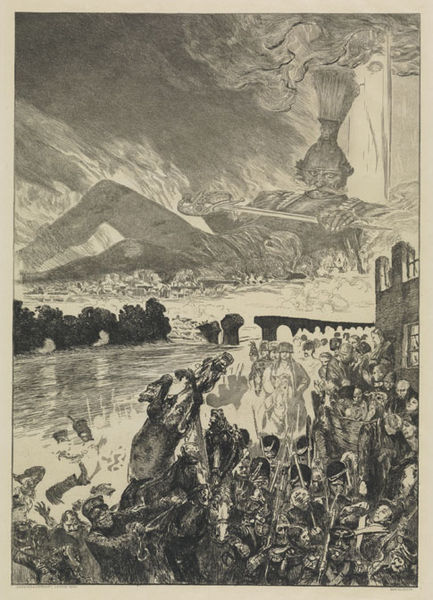
Titel: Krieg (Vom Tode, Zweiter Theil, Opus XIII, Blatt 5)
Künstler: Max Klinger
Standort: Karlsruhe
Institution: Staatliche Kunsthalle Karlsruhe
Schlagwörter: grau, architecture, conflict, crowd, fight, hat, men, military, napoleon, people, soldier, soldiers, sword, swords, white, window, women, black, dark, grey, group, old, painting, symbolism, woman, picture, print, smoke, silver, cloud, clouds, fighting, horses, man, rocks, sky, tree, building, hills, house, lake, landscape, mountain, mountains, ocean, sea, water, german, trees, death, helmet, uniform, forest, river, stream, plants, black and white, castle, ruin, ruins, shadow, animals, army, etching, glasses, hats, illustration, battle, falling, dead, disaster, storm, abstract, bridge, town, outside, city, human, menschen, parade, schwarz, weiss, ink, engraving, pencil, fluss, postcard, animal, lines, war, horse, volcano, fire, god, warrior, book, outdoors, ships, chinese, greyscale, lying, shadows, sleep, asian, ghost, burning, flames, humans, ufer, oriental, gott, camel, dream, angry, spears, illusion, reclining, russian, flame, monster, mustache, surreal, broken, leg, fear, pain, chaos, sphinx, weapon, gun, guns, dying, fallen, spear, general, helmets, flee, warriors, horror, couds, brücke, jail, attack, burg, musket, 19th century, grayscale, weapons, destruction, waffen, helm, panther, indigenous, stupid, flood, doped, panic, armed, laying, gay giant, google, gay, msn, giant, mob, prussian, crimian, propoganda, hierarchical scale, plume, ricer, huge, screaming, battlefield, zerstörung, armies, riese, pfrede, womam, ottoman, maya, collapse, hilt, sord, god of war, woe, soldeir, figt, slame, wwar, ay, faggot, esmaya, gulliver, escaping